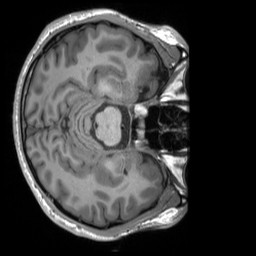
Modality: T1w
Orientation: axial
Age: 19
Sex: male
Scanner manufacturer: siemens
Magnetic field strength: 3 T
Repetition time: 2.3 s
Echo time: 0.00232 s